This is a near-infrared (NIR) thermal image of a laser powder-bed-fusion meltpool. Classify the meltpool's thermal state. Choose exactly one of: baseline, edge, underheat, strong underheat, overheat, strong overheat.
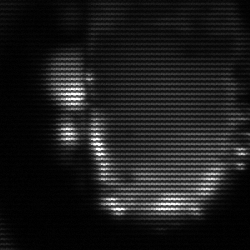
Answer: baseline